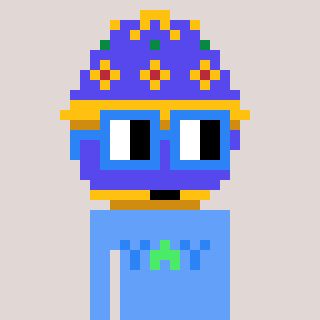
a pixel art character with square blue glasses, a faberge-shaped head and a blue-colored body on a warm background